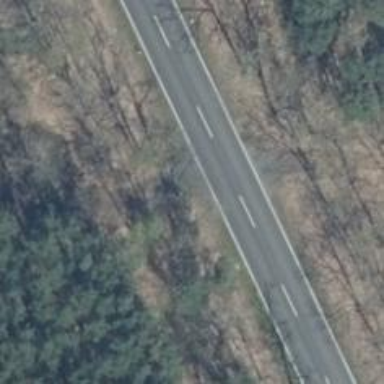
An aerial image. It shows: Secondary road with asphalt surface.